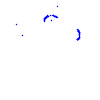
Particle: pion